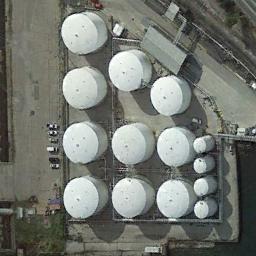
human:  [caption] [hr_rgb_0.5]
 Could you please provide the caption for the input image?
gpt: There are several cars beside the storage tanks .

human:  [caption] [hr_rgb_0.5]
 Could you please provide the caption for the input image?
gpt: There are several neatly arranged large oil storage tanks in the factory .

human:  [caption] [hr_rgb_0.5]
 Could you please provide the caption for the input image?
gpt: The storage tanks here are half white and half black .

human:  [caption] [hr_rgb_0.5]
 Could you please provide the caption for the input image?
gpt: There are big and small white storage tanks on the bare land .

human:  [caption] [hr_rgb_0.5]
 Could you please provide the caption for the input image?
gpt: There are some white storage tanks arranged neatly .